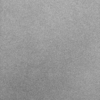
Label: dusty